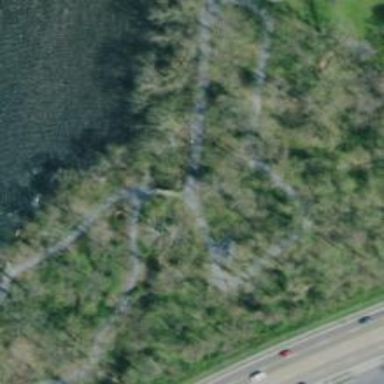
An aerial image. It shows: Path on bridge with excellent trail visibility.